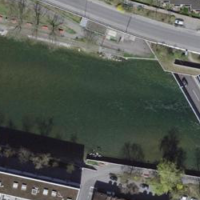
EUNIS habitat code: 57
Species observed at this site:
Cinclus cinclus